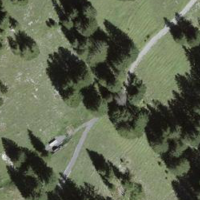
EUNIS habitat code: 23
Species observed at this site:
Carduus defloratus
Geum rivale
Ajuga reptans
Erinus alpinus
Sanicula europaea
Odezia atrata
Spinus spinus